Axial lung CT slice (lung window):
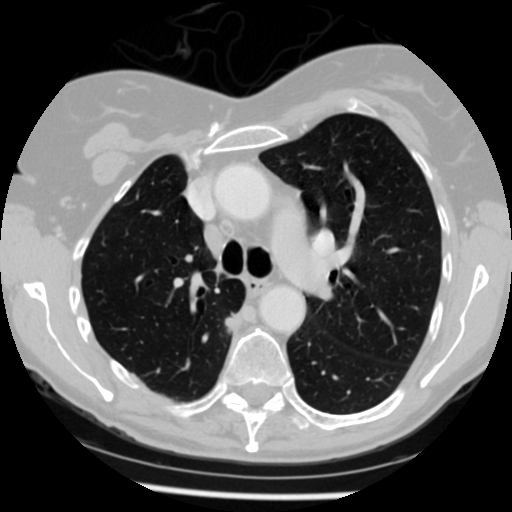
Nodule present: yes
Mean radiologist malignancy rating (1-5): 4